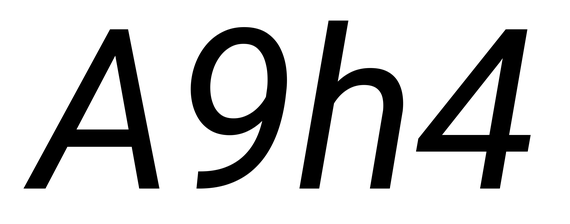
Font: Roboto-Italic_Italic